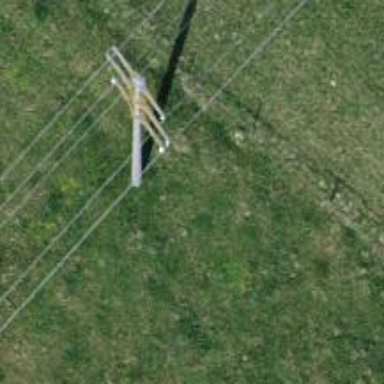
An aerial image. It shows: Power tower.